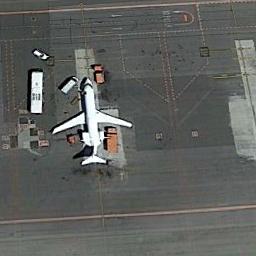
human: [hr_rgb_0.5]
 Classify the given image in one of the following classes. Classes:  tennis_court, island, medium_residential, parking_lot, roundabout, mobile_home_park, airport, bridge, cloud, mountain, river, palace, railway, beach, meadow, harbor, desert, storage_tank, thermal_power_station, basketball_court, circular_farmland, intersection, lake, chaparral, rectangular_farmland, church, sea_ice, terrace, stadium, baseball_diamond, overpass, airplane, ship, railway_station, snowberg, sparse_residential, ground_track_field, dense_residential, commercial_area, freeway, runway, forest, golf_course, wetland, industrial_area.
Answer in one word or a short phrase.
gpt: airplane